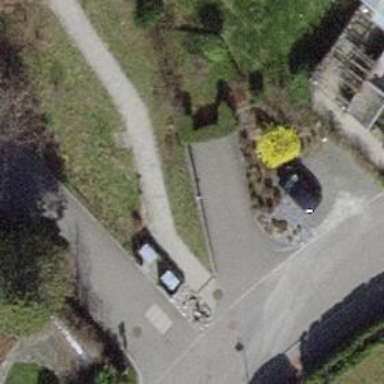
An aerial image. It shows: Parking entrance.